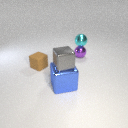
small brown rubber cube to the left of small purple metal sphere